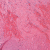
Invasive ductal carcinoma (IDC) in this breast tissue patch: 0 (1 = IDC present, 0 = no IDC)